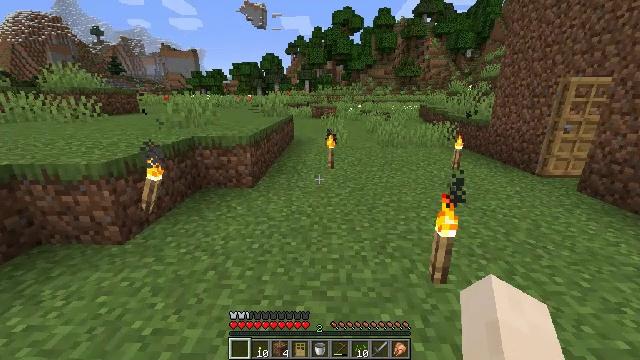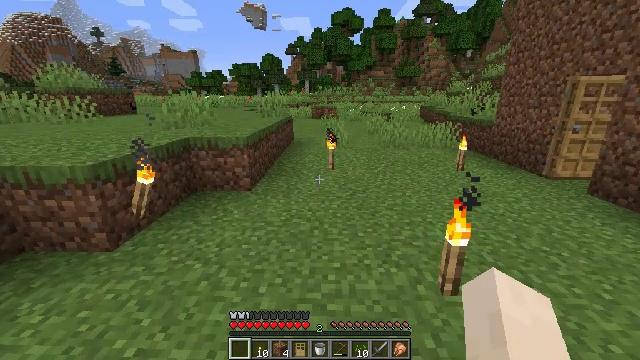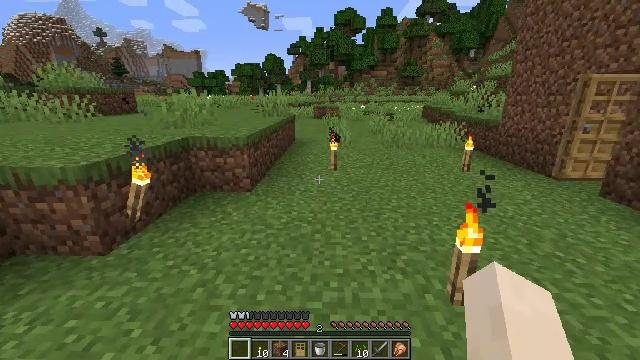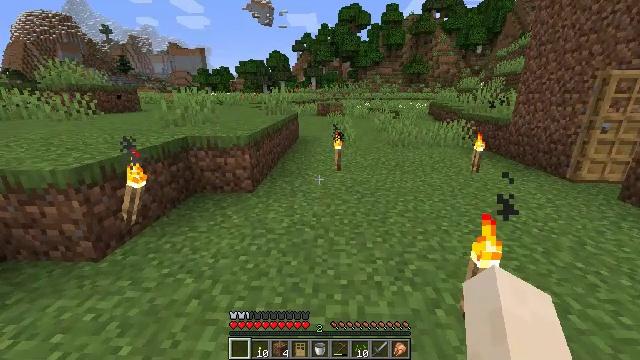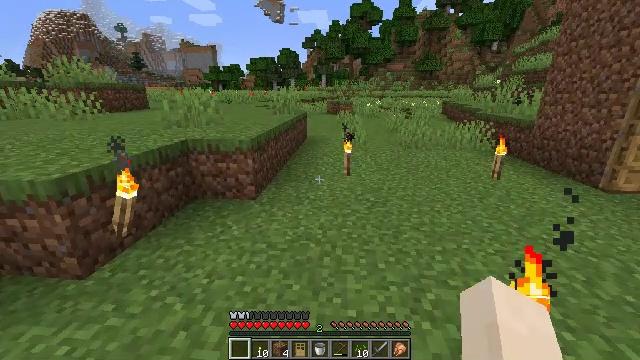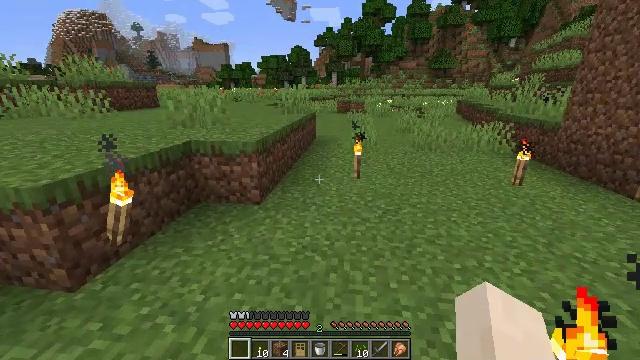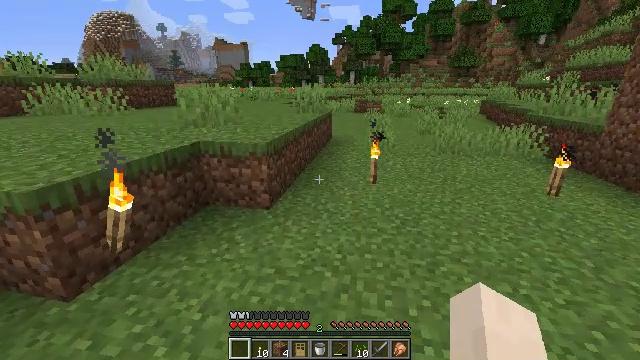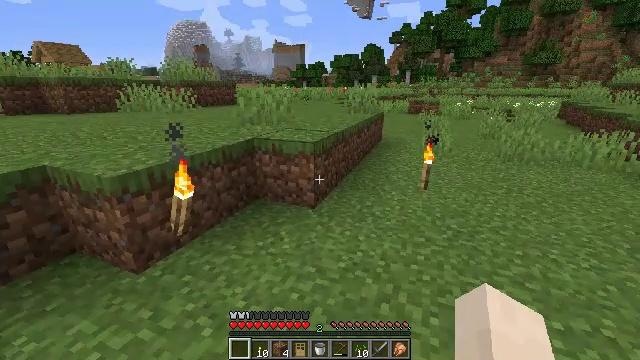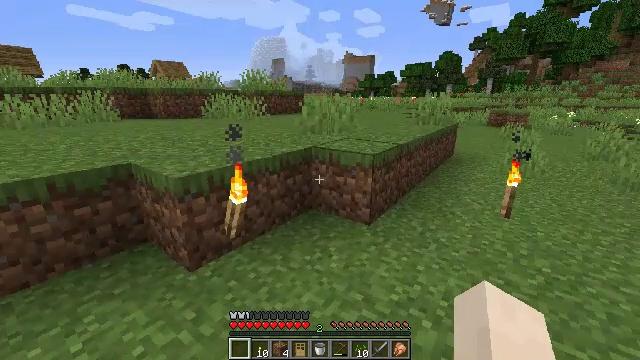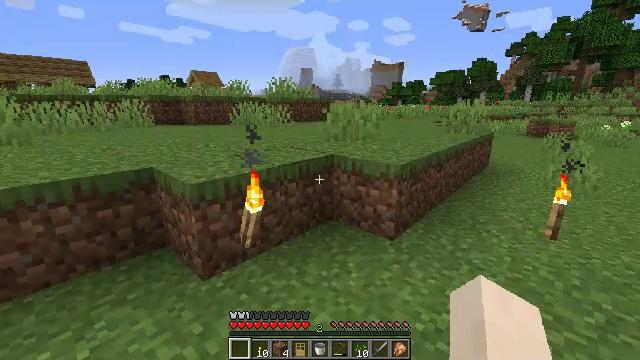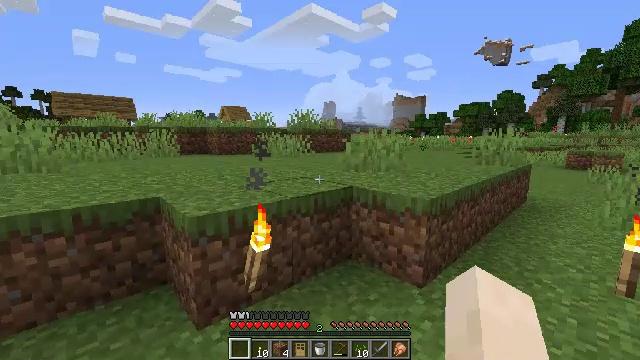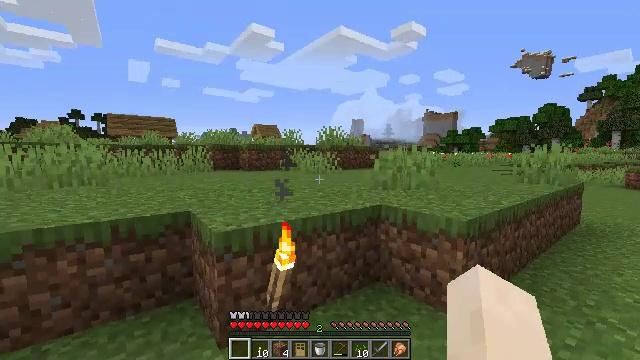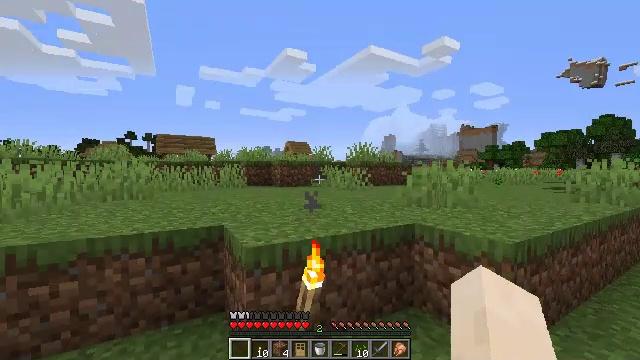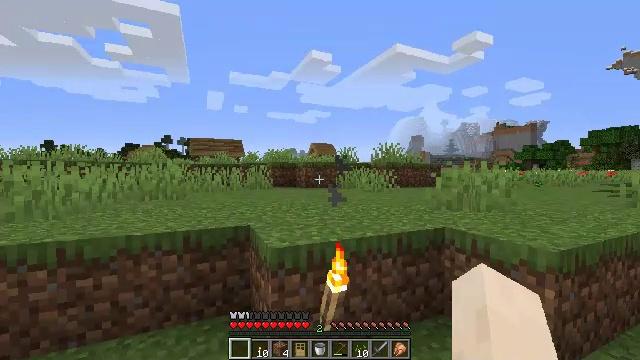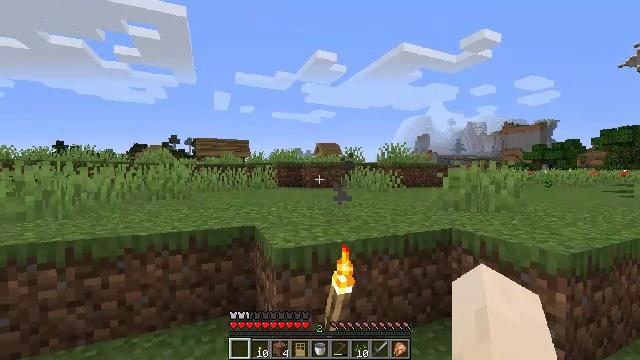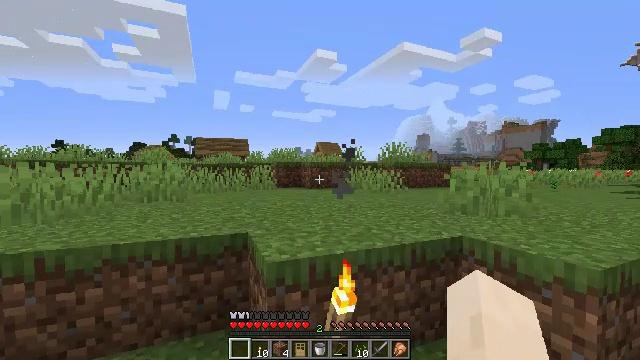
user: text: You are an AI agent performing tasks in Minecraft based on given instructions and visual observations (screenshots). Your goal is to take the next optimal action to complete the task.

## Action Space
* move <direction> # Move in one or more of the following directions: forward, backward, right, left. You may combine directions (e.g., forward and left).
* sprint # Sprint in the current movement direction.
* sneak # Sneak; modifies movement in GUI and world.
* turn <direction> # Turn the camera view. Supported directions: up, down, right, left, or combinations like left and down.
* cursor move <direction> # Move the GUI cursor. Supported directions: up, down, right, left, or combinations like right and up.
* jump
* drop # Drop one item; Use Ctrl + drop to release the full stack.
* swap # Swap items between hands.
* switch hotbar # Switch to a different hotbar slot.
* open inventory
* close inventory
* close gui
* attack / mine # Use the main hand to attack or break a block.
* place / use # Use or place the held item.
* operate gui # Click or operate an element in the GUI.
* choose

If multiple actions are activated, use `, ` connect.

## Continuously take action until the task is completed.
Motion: motion action
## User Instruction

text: Break the oak fence gate to collect it.
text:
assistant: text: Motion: move forward
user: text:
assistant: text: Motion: move forward
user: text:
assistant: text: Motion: move forward
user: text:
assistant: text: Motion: move forward, turn left
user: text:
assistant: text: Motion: move forward, turn left
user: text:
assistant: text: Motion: move forward, turn left
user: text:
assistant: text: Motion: move forward, turn left
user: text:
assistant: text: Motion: move forward, turn left and up
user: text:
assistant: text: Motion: move forward, turn left and up
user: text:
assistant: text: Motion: turn left and up
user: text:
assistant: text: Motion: turn left and up
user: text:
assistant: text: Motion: turn left and up
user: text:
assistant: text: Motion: turn left
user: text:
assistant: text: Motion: move forward, turn left
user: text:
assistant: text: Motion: move forward
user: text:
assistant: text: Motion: move forward
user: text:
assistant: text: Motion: move forward
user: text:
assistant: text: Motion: move forward
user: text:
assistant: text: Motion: move forward, jump
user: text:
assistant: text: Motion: move forward, jump
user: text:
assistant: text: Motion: move forward, jump
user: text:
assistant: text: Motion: move forward, jump
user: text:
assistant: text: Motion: move forward, jump
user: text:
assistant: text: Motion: move forward, jump
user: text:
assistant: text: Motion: move forward, turn left, jump
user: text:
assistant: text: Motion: move forward, jump
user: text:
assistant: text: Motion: move forward, jump
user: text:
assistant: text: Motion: move forward, jump
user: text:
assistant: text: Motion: move forward, jump
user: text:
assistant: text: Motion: move forward, jump